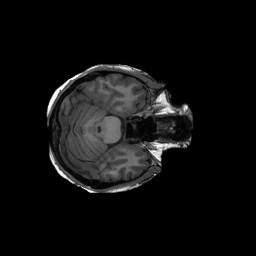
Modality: T1w
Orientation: axial
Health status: ill
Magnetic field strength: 3 T